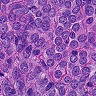
Metastatic tissue present: yes